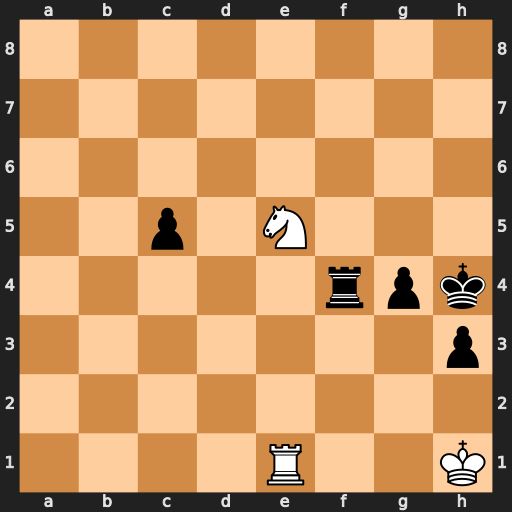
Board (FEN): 8/8/8/2p1N3/5rpk/7p/8/4R2K
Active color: w
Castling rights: -
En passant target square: -
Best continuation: Ng6+ Kg5 Nxf4